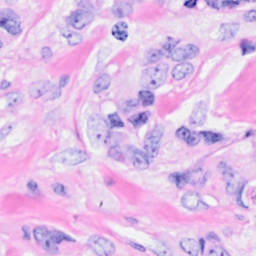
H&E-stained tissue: Breast